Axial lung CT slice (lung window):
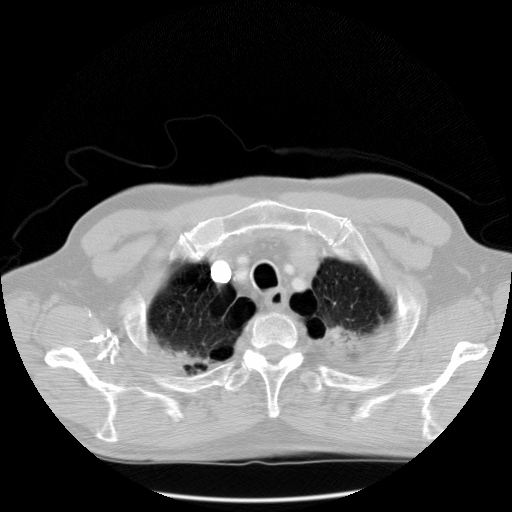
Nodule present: no